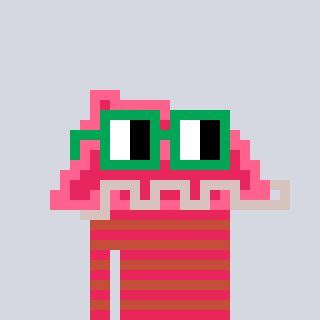
a pixel art character with square green glasses, a retainer-shaped head and a rust-colored body on a cool background